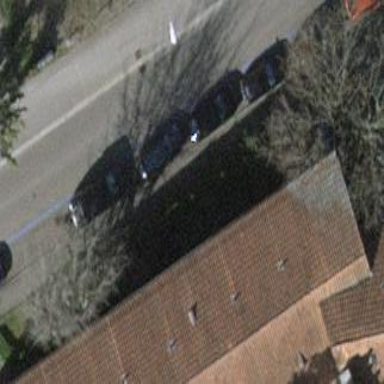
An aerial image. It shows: Parking lane area.